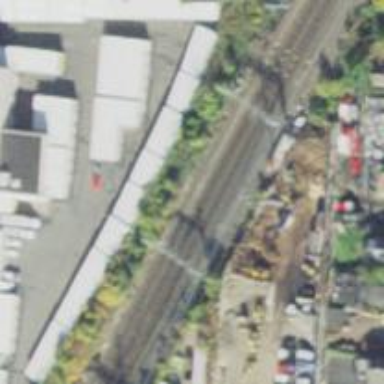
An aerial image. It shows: Railway track with contact line for electrification.